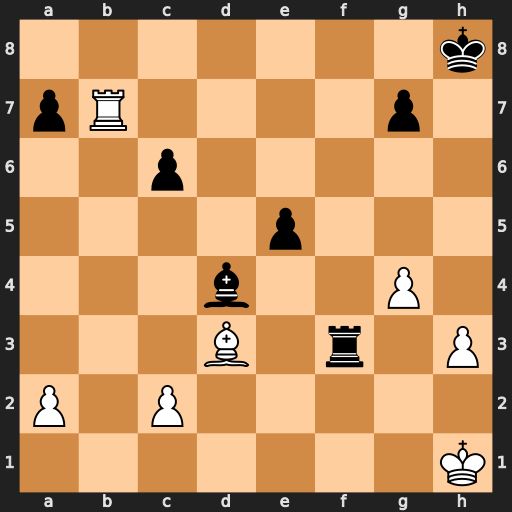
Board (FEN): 7k/pR4p1/2p5/4p3/3b2P1/3B1r1P/P1P5/7K
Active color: w
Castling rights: -
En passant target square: -
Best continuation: Rb8+ Rf8 Rxf8#